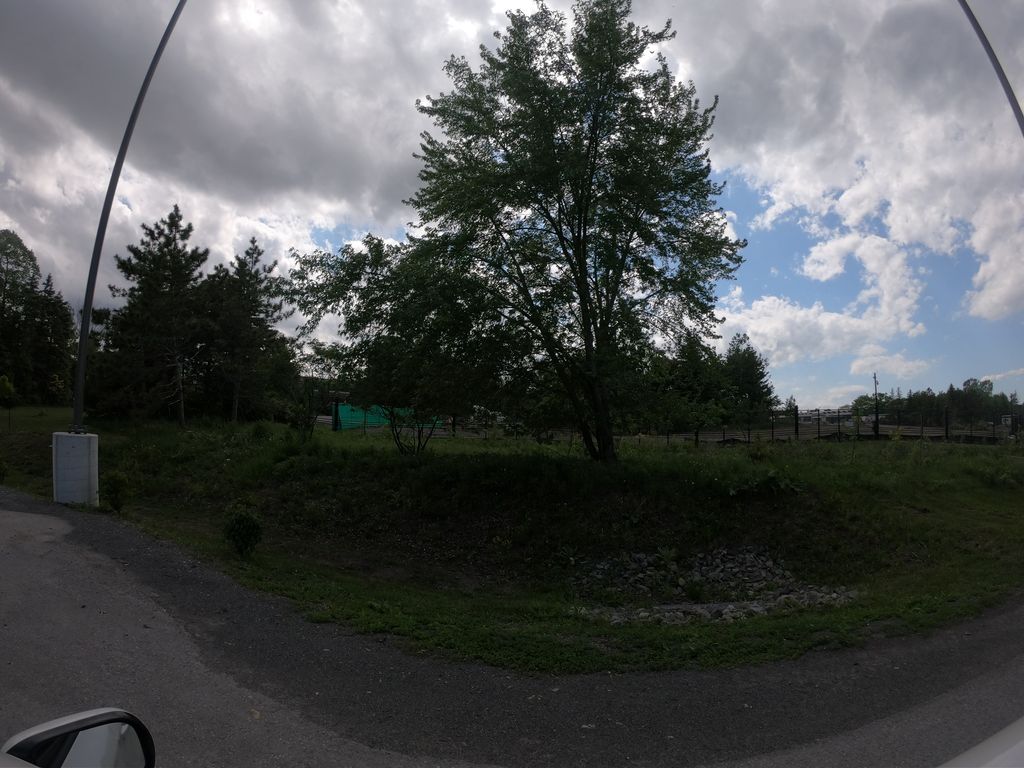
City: ottawa-gatineau